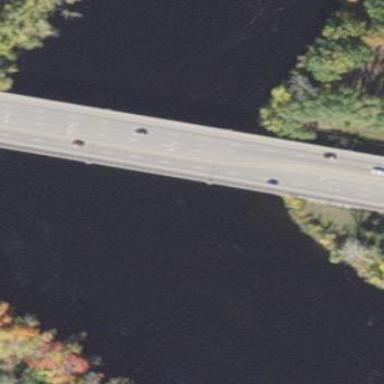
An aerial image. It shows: Man-made bridge.